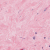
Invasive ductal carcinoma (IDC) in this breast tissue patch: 0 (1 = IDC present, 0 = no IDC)